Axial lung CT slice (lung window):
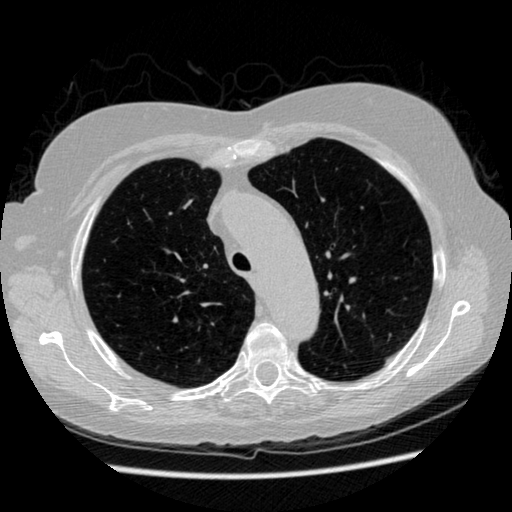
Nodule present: no